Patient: sex F, age 39
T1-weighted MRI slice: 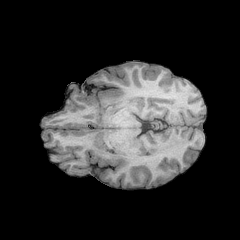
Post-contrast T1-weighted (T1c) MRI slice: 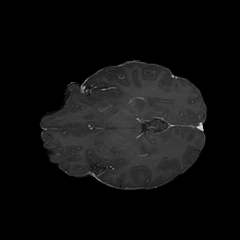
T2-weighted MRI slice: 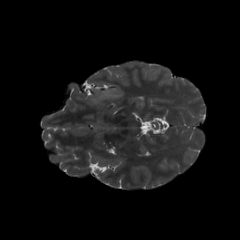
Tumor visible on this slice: yes
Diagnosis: Astrocytoma, IDH-mutant
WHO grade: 2